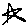
Label: star